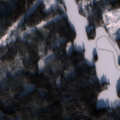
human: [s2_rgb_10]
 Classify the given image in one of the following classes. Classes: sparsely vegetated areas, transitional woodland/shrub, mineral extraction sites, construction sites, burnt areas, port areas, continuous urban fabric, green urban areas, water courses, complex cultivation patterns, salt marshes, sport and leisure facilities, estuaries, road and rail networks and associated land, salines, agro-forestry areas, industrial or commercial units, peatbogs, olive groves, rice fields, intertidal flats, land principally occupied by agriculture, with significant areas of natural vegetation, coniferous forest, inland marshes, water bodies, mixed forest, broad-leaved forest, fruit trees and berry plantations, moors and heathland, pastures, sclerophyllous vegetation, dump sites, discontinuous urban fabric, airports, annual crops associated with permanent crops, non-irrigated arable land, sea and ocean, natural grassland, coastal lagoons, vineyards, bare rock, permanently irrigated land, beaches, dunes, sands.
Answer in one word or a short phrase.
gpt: coniferous forest, transitional woodland/shrub, water bodies